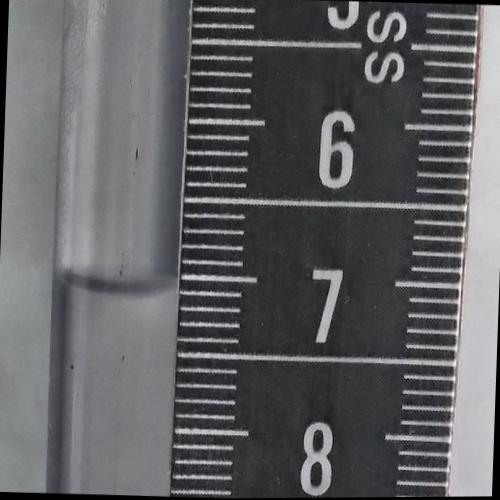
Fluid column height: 7.1 cm